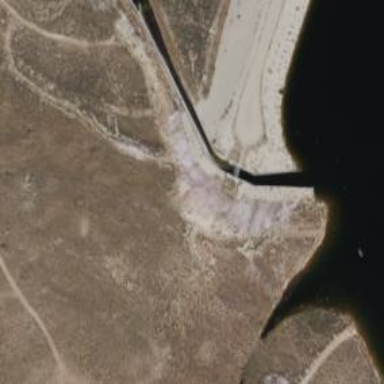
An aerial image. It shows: Spillway within waterway.